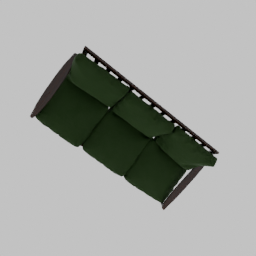
Label: furniture